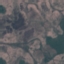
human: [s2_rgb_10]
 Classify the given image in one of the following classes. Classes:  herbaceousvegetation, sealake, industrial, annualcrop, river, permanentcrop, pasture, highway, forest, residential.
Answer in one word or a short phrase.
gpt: HerbaceousVegetation